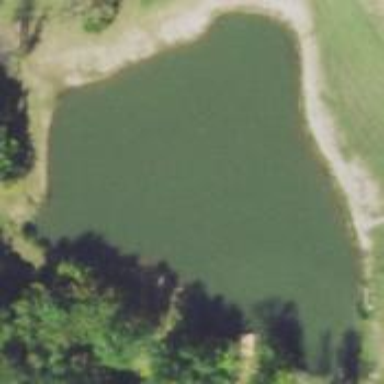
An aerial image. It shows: Serene pond surrounded by nature.